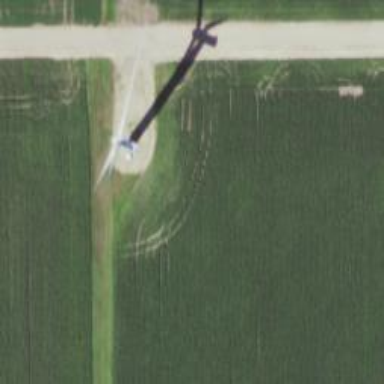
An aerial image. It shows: Wind generator powered by horizontal-axis wind turbine.